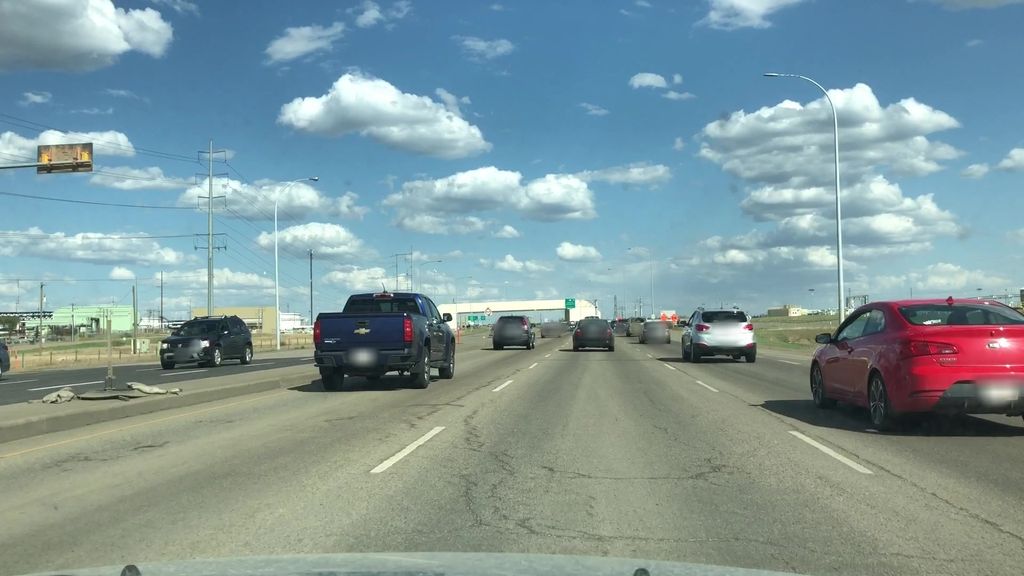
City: edmonton